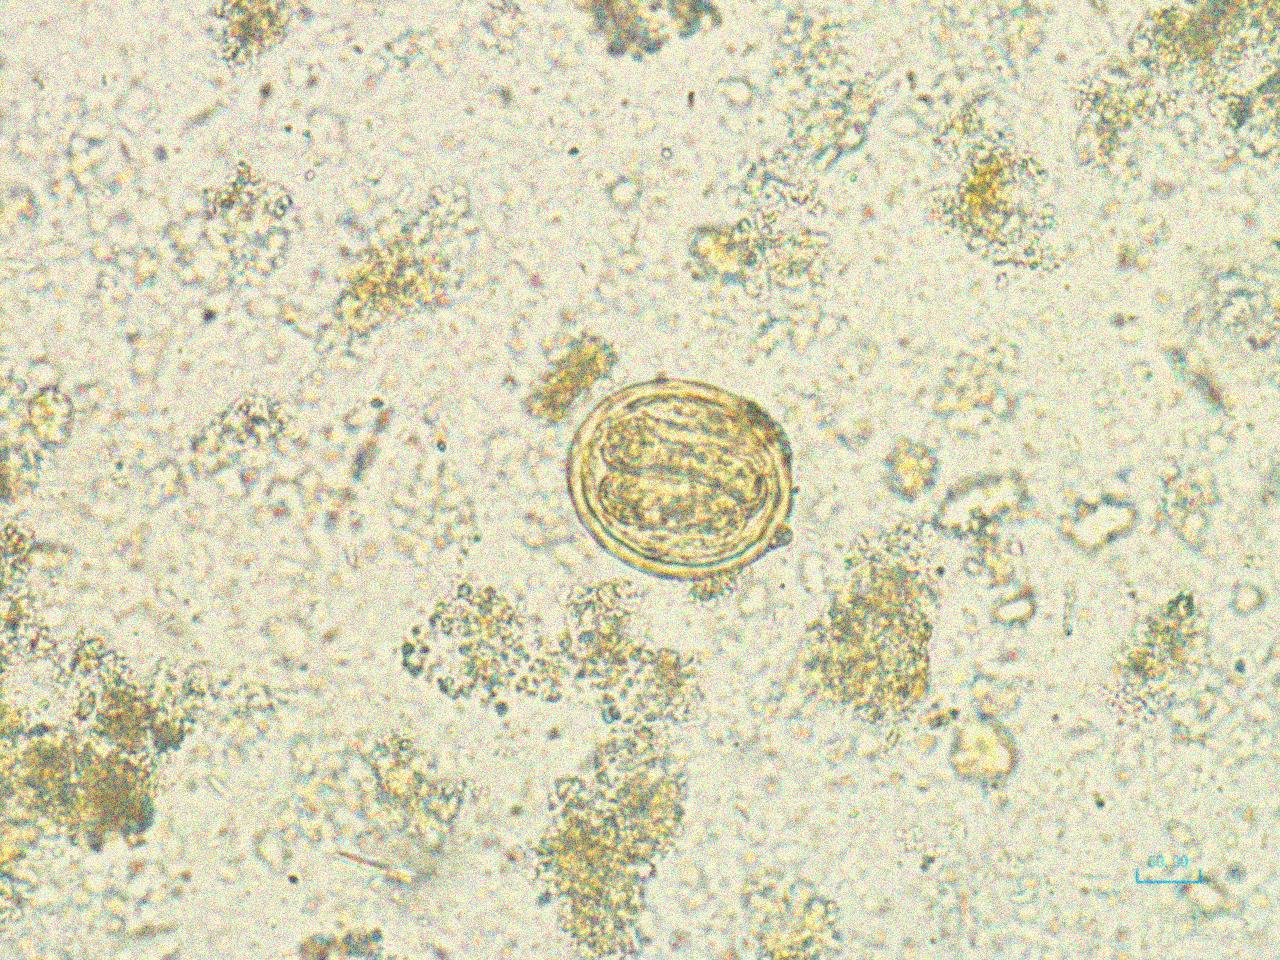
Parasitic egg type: Ascaris lumbricoides